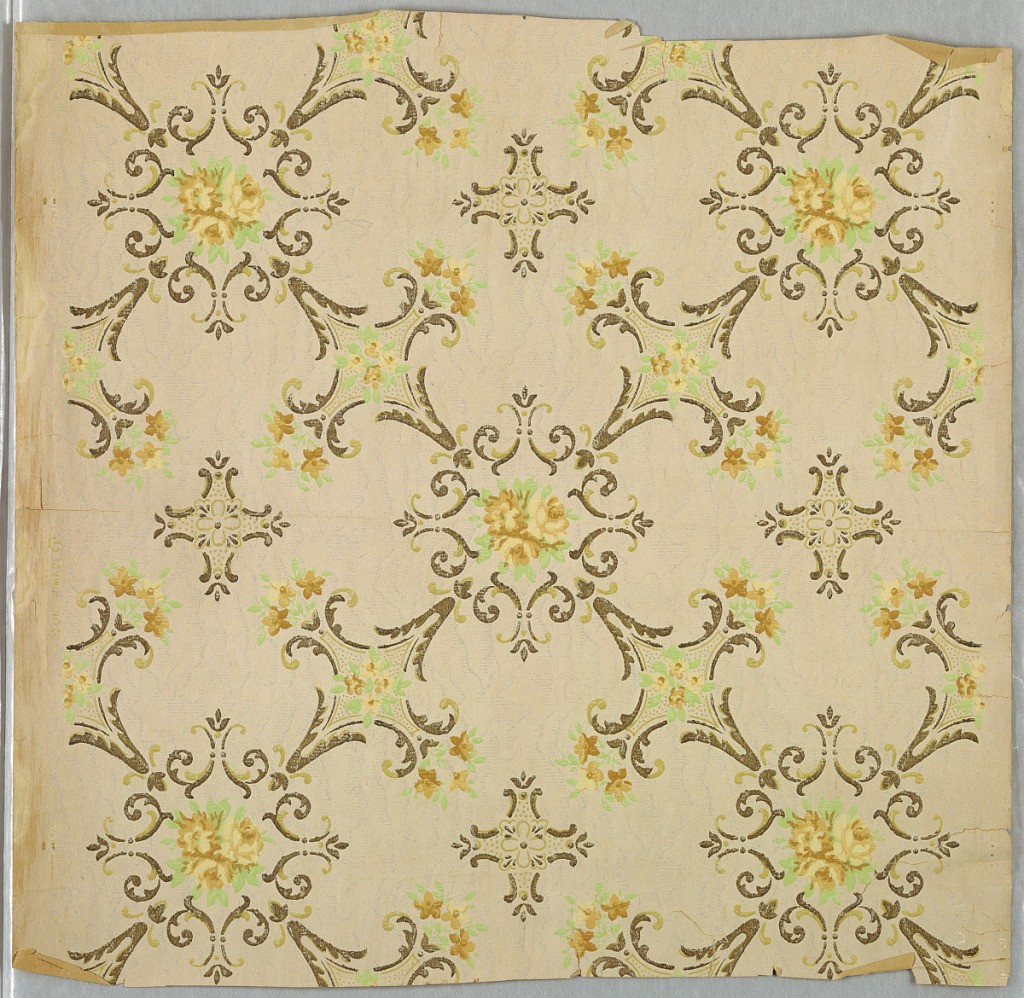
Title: Ceiling paper
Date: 1890–1910
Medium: Machine-printed
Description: On tan moire ground, overlapping floral diamond motif of brown scrolling trim framing yellow flowers and green leaves.